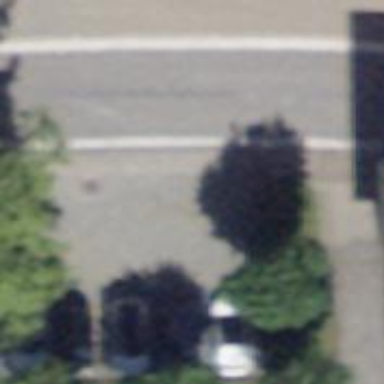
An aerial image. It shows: Parking area with surface.